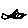
Label: fish